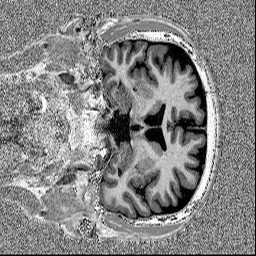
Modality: MP2RAGE
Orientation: coronal
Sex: male